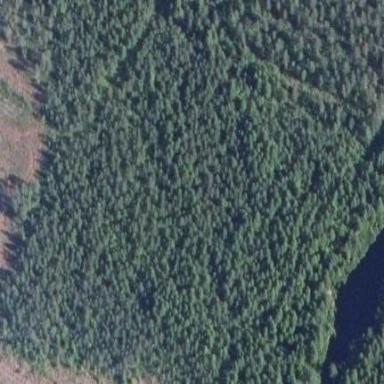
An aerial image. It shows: Needle-leaved woodland.